Field crop: tomato
Growth stage: 1
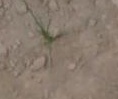
Species: cyperus